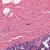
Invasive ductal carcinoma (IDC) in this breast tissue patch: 0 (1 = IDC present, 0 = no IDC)